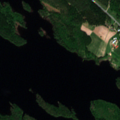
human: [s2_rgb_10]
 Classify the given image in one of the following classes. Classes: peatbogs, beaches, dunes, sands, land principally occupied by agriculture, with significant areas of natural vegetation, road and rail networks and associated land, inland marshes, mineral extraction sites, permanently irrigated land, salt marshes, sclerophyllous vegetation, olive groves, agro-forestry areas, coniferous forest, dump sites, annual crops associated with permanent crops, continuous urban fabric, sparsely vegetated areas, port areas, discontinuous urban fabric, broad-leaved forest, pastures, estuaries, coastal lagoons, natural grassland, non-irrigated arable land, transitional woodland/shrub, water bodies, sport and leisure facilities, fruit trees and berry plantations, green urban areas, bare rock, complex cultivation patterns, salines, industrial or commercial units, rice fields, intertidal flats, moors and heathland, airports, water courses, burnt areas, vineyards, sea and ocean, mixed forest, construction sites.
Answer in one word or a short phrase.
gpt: land principally occupied by agriculture, with significant areas of natural vegetation, broad-leaved forest, coniferous forest, mixed forest, water bodies